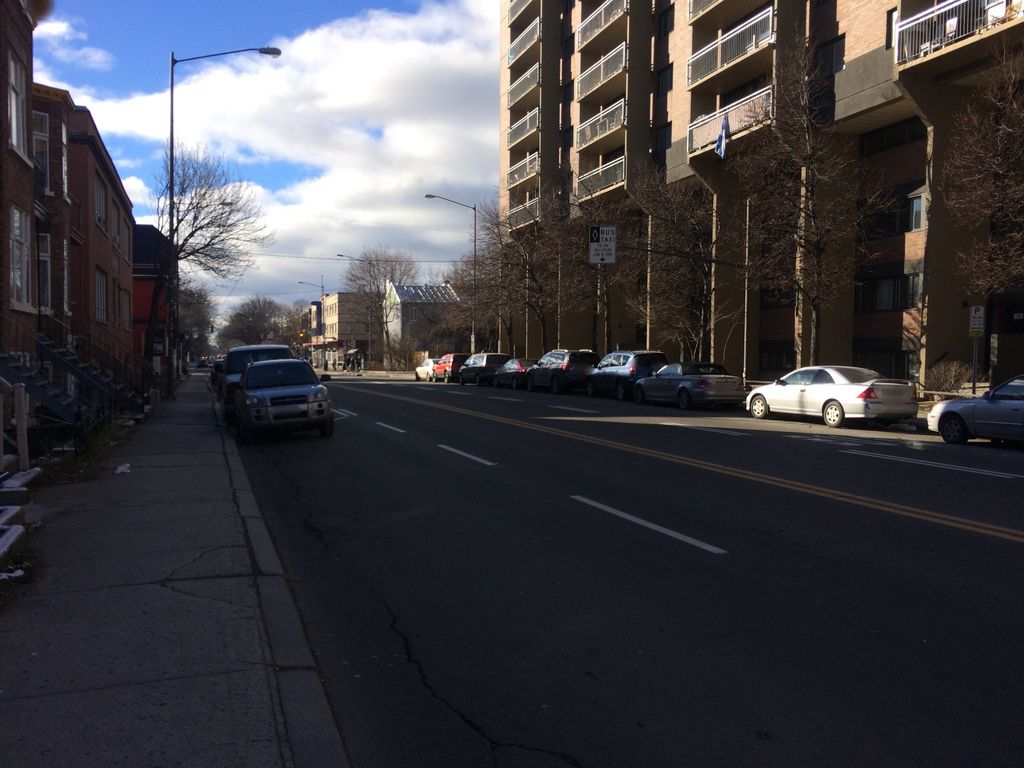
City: quebec_city